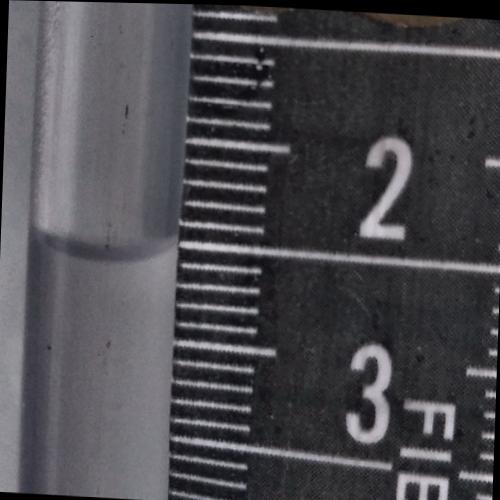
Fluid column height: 2.6 cm